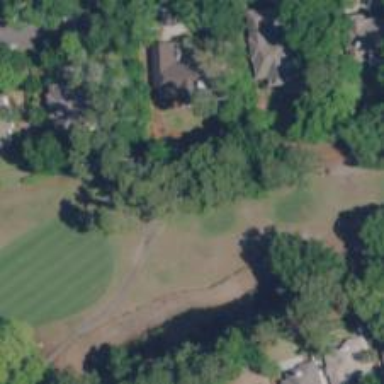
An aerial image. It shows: Path for golf carts.